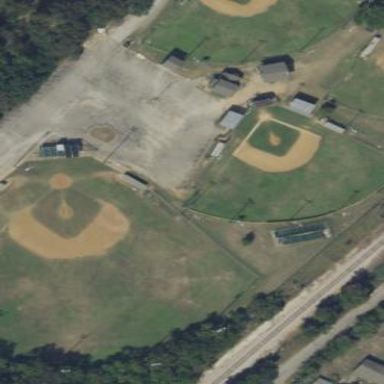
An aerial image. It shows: Baseball pitch for leisure land.